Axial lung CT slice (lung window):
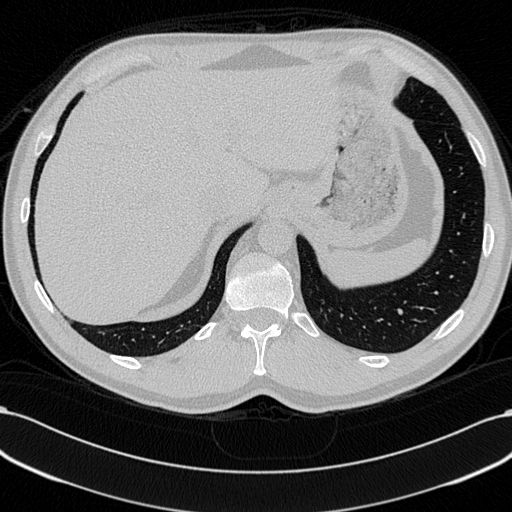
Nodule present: no